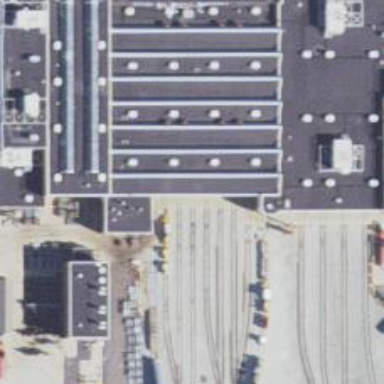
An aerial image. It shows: Building passage tunnel in yard with electrified rail service.